Frequency: 75000
Velocity: 0,2325
Power: 5,3
Pulse duration: 0,0000001
Pass count: 1
Magnification: 10
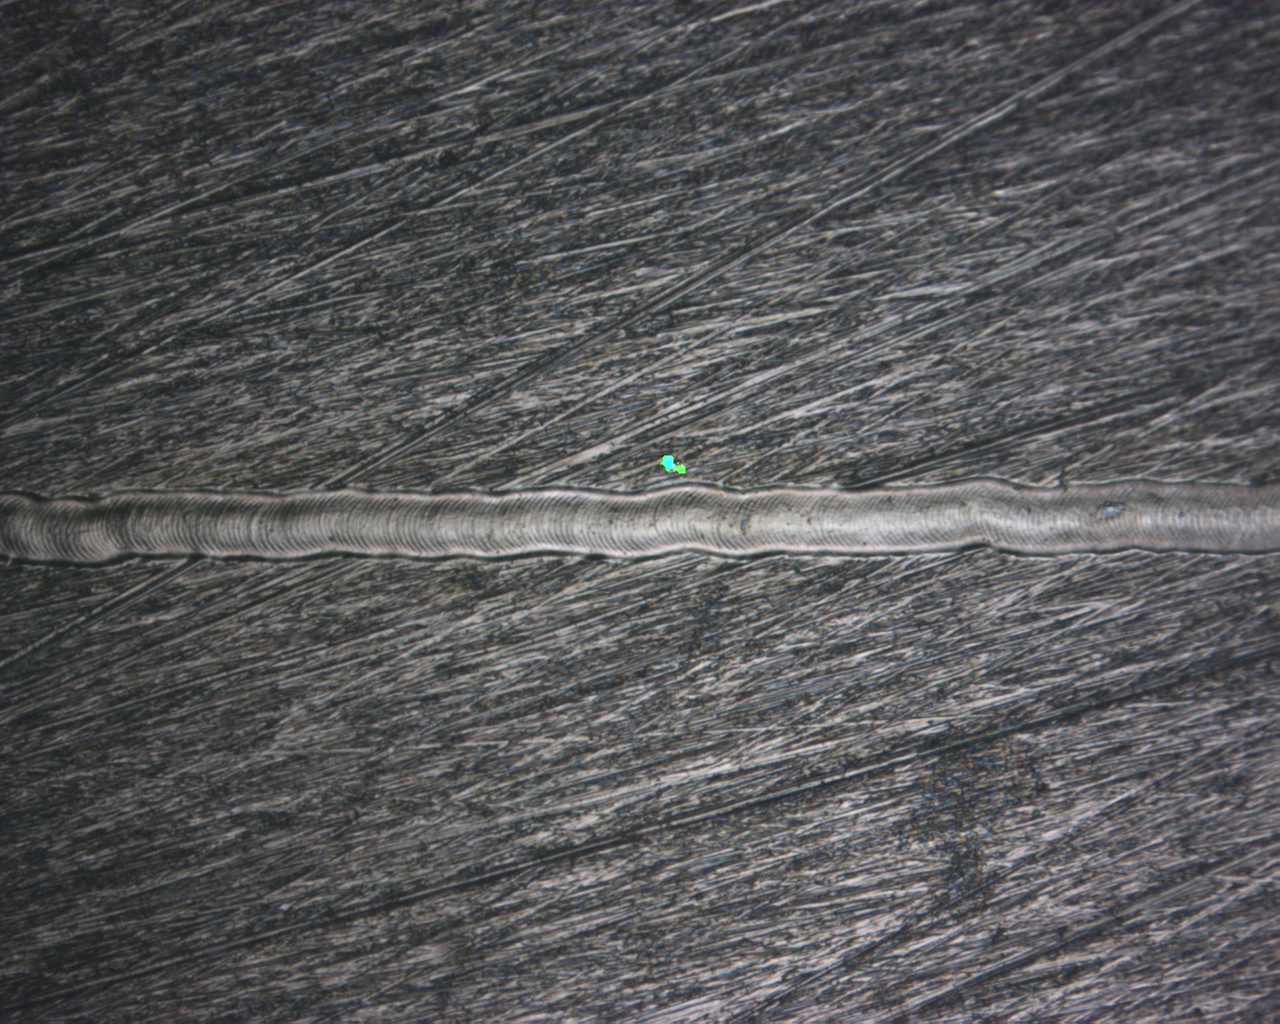
Measured width: 101.69
Other width: 4.733